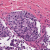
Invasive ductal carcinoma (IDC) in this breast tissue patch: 0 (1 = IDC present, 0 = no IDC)